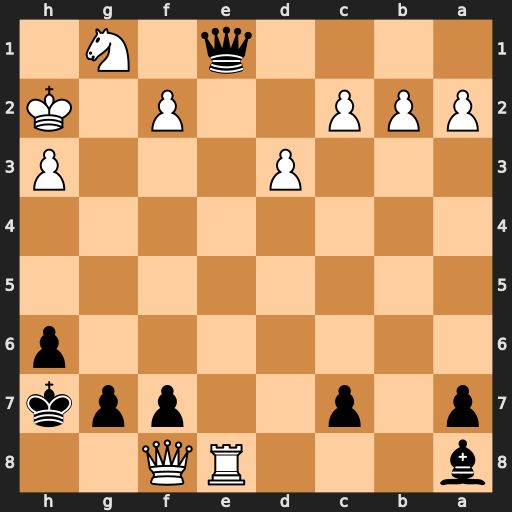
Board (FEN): b3RQ2/p1p2ppk/7p/8/8/3P3P/PPP2P1K/4q1N1
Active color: b
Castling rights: -
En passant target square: -
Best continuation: Qxf2#